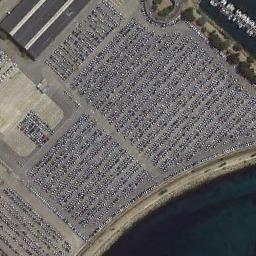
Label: parking_lot